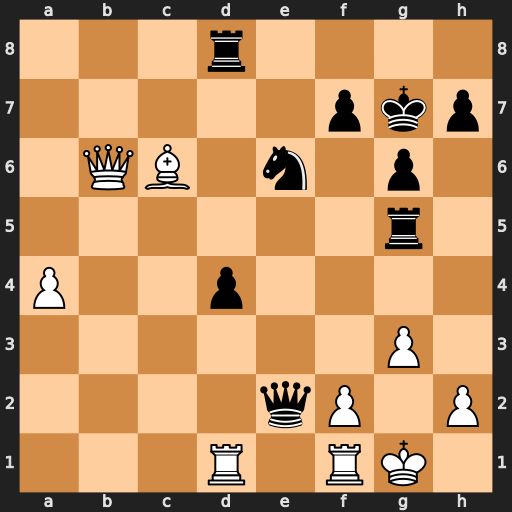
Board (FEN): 3r4/5pkp/1QB1n1p1/6r1/P2p4/6P1/4qP1P/3R1RK1
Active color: w
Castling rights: -
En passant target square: -
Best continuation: Rde1 Qd2 Rxe6